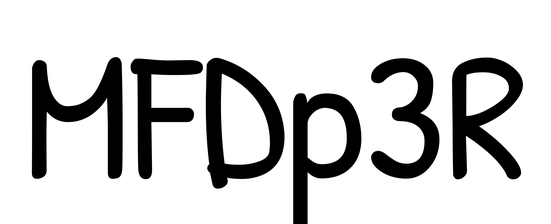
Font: PatrickHand-Regular